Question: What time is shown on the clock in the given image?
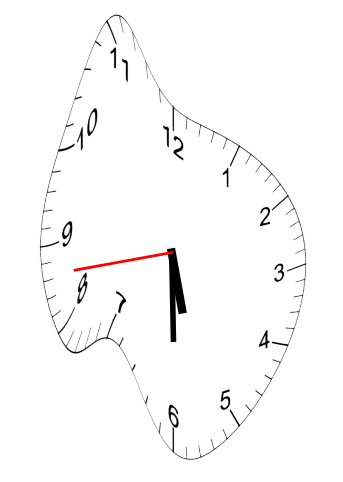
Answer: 05:29:43